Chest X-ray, PA view. Patient: 46 years old, sex M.
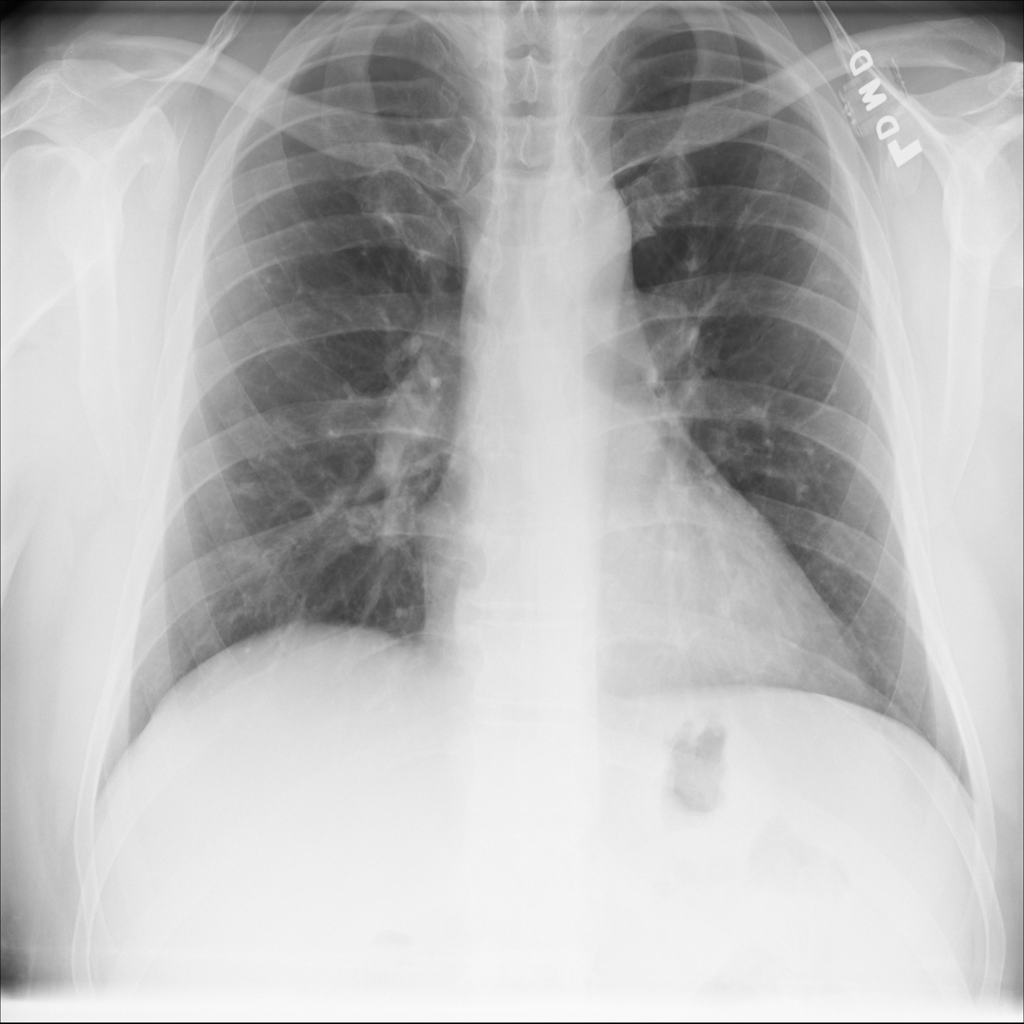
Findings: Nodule